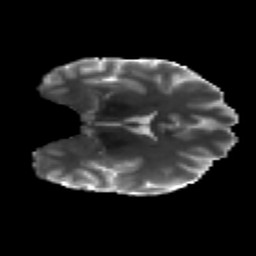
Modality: T2w
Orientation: coronal
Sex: male
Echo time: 0.114 s